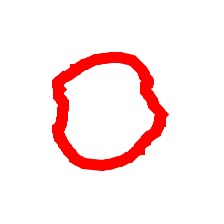
Shape: circle